Question: I have a span inside a div and I'm trying to center it (i.e. I want the text [why learn music]inside the span to be directly in the centre (both horizontally and vertically) of the div. Vertical-align is not working so far.
Attached is a picture of the current status of the text. JS Fiddle:
'<iframe width="100%" height="300" src="http://jsfiddle.net/Cheetaiean/qzd8k9uf/embedded/" allowfullscreen="allowfullscreen" frameborder="0"></iframe>'
Picture:

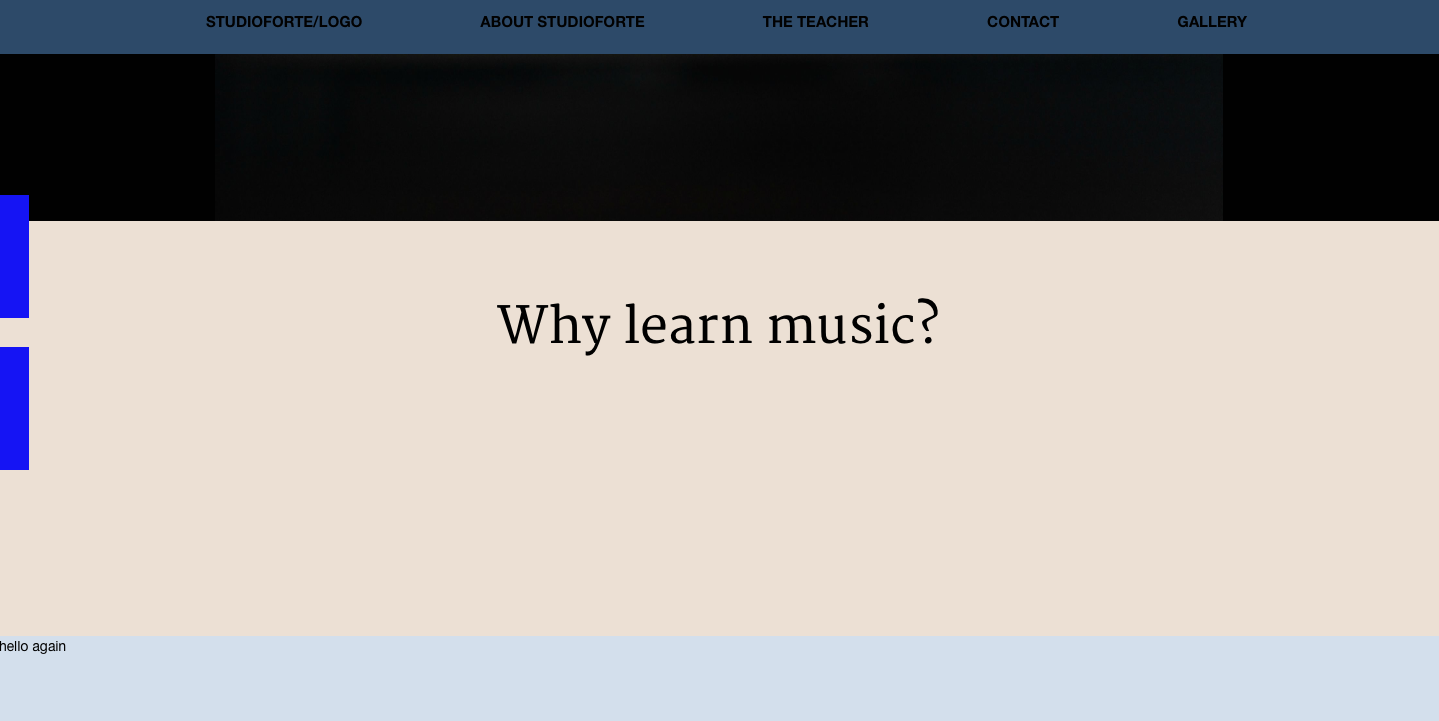
Answer: I tried and added the follow to the text or the span
'''
margin-top:-350px;
'''
it works fine, it will work for you, if not then change the span to be a div and add the same margin top to minus value and you are done